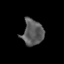
Tissue: skin
Cell type: Epithelial cells
Senescence score: 0.2654
Nuclear area (px): 535
Mean DAPI intensity: 91.131